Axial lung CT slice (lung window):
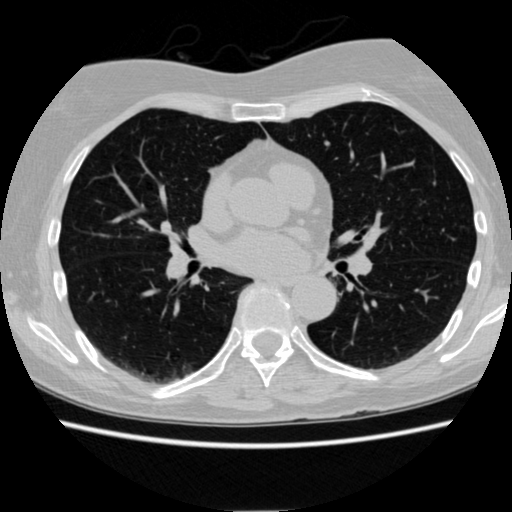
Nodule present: no